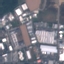
Land use / land cover class: Industrial